Question: I have a SQL table where health check reports of many nodes are updated with, below is the sample table
'''
Node Check Status
1 Network Compliant
1 Disk Compliant
1 Services Non-Compliant
1 Memory Compliant
2 Network Compliant
2 Disk Compliant
2 Services Compliant
3 Memory Compliant
3 Network Compliant
3 Disk Compliant
3 Services Compliant
3 Memory Compliant
4 Network Compliant
4 Disk Compliant
4 Services Compliant
4 Memory Compliant
5 Network Non-Compliant
5 Disk Compliant
5 Services Compliant
5 Memory Compliant
6 Network Compliant
6 Disk Compliant
6 Services Compliant
6 Memory Compliant
'''
My requirement is to get below information
Count the total number of distinct Nodes, and then even if one check is failed for a Node on a given day mark the node as Non-Compliant and only if all checks on a given day are Compliant, then mark the node as compliant and show information as below

Thanks,
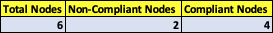
Answer: Here's an answer to an earlier question:
'''
DROP TABLE IF EXISTS my_table;
CREATE TABLE my_table
(node INT NOT NULL
,metric ENUM('Network','Disk','Services','Memory') NOT NULL
,status ENUM('Compliant','Non-Compliant')
,PRIMARY KEY(node,metric)
);
INSERT INTO my_table VALUES
(1,'Network','Compliant'),
(1,'Disk','Compliant'),
(1,'Services','Non-Compliant'),
(1,'Memory','Compliant'),
(2,'Network','Compliant'),
(2,'Disk','Compliant'),
(2,'Services','Compliant'),
(2,'Memory','Compliant'),
(3,'Network','Compliant'),
(3,'Disk','Compliant'),
(3,'Services','Compliant'),
(3,'Memory','Compliant'),
(4,'Network','Compliant'),
(4,'Disk','Compliant'),
(4,'Services','Compliant'),
(4,'Memory','Compliant'),
(5,'Network','Non-Compliant'),
(5,'Disk','Compliant'),
(5,'Services','Compliant'),
(5,'Memory','Compliant'),
(6,'Network','Compliant'),
(6,'Disk','Compliant'),
(6,'Services','Compliant'),
(6,'Memory','Compliant');
SELECT COUNT(DISTINCT x.node) total
, COUNT(DISTINCT CASE WHEN y.node IS NULL THEN x.node END) compliant
, COUNT(DISTINCT CASE WHEN y.node IS NOT NULL THEN x.node END) 'non-compliant'
FROM my_table x
LEFT
JOIN my_table y
ON y.node = x.node
AND y.status = 'non-compliant';
+-------+-----------+---------------+
| total | compliant | non-compliant |
+-------+-----------+---------------+
| 6 | 4 | 2 |
+-------+-----------+---------------+
'''